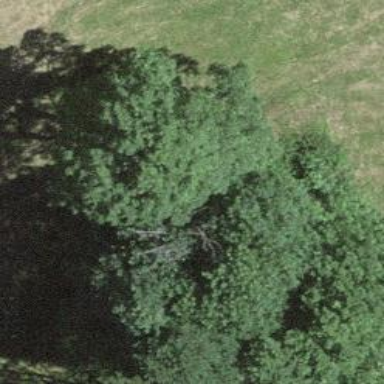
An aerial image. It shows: Single tag "natural: tree."